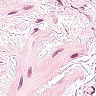
Metastatic tissue present: no